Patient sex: F
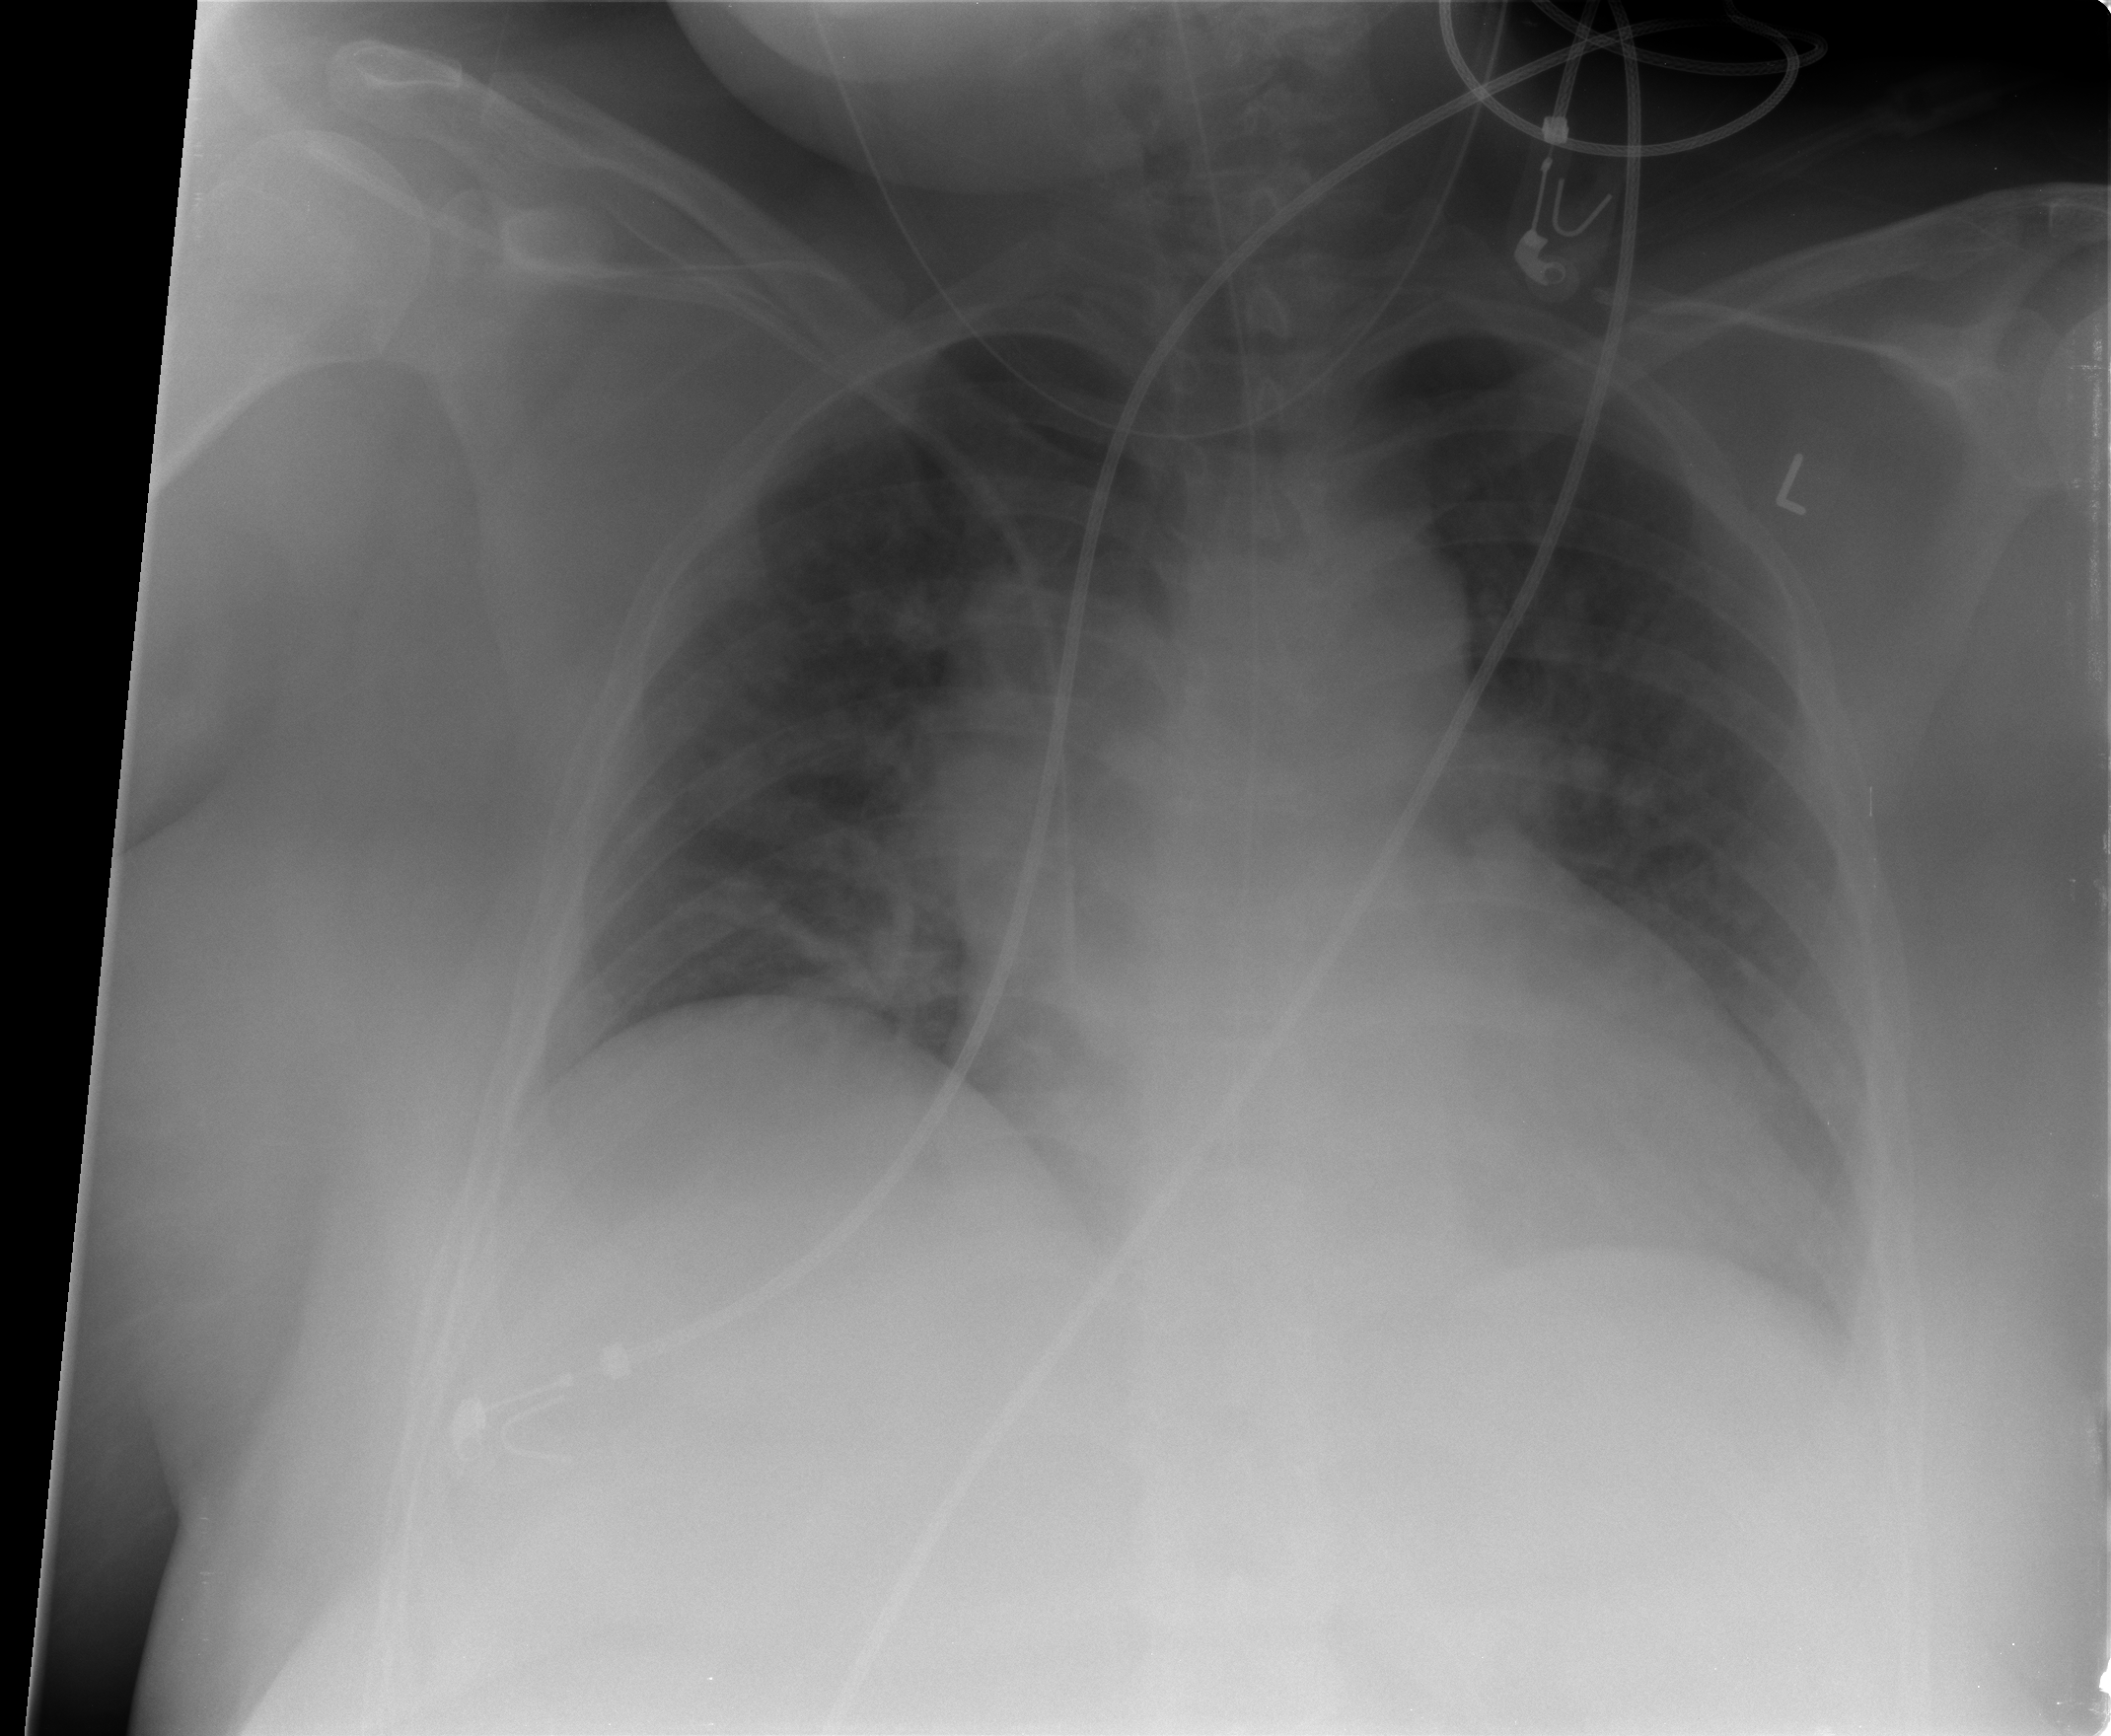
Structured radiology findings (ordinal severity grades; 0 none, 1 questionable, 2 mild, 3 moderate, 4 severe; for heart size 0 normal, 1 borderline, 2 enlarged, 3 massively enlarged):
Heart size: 2
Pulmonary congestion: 2
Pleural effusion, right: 0
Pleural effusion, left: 1
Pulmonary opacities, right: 0
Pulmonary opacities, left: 0
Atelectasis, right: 2
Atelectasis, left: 0